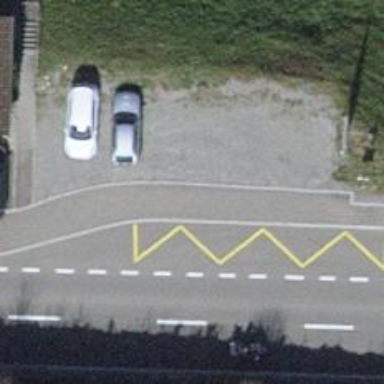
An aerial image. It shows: Bus stop with platform for public transport.